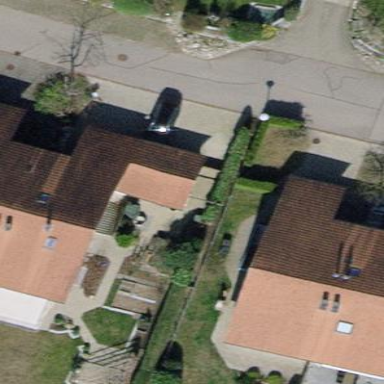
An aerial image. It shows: Semidetached house with gabled roof.